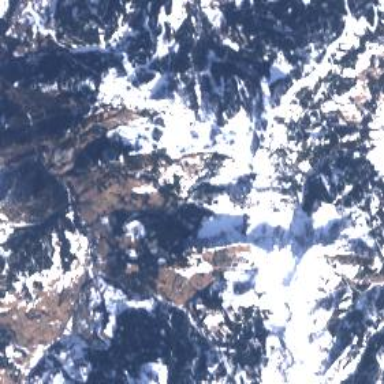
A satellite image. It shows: Area designated for winter sports.